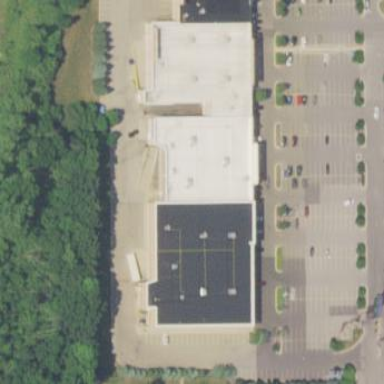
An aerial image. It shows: Retail building.